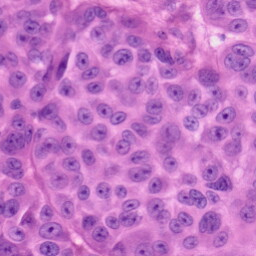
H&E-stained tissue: Skin